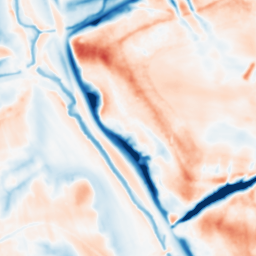
Category: multiscale
Decomposition family: dog_multiscale
Decomposition parameters: sigma_ratio: 1.6
n_scales: 5
base_sigma: 1
Upsampling method: quadratic
Upsampling parameters: scale: 4
Upsampling scale: 4